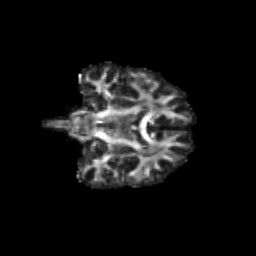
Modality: FA
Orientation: coronal
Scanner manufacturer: siemens
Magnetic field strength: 3 T
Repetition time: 9.2 s
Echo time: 0.084 s